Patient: sex M, age 60
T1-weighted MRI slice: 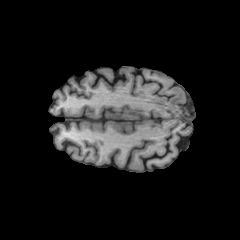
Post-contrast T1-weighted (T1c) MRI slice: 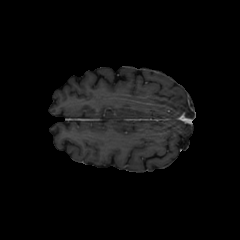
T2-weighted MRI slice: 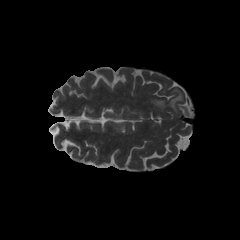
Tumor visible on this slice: yes
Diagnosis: Glioblastoma, IDH-wildtype
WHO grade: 4